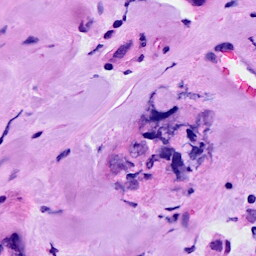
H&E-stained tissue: Breast